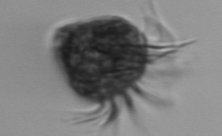
Label: Strombidium_morphotype2